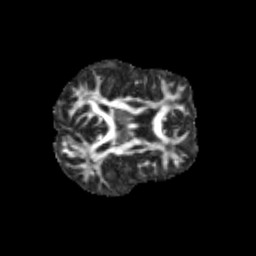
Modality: FA
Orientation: axial
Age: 13
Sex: male
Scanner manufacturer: siemens
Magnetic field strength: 3 T
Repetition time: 3.8 s
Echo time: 0.07 s